Aerial crown-view tile of a tropical tree (Barro Colorado Island, Panama), acquired 20250414:
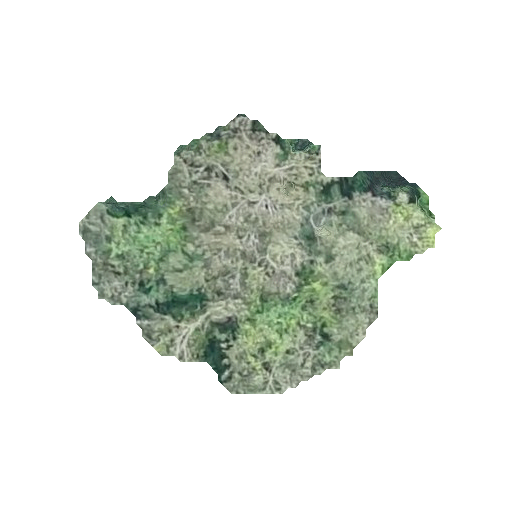
Species: Luehea seemannii
GBIF accepted scientific name: Luehea seemannii
Crown area: 89.835 m²